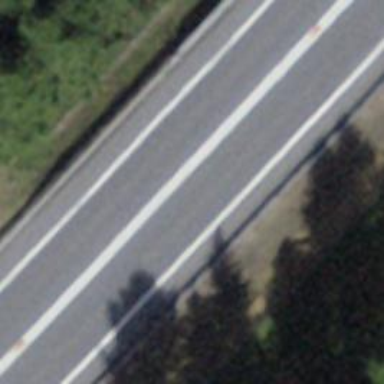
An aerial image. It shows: Asphalt motorroad with trunk classification.